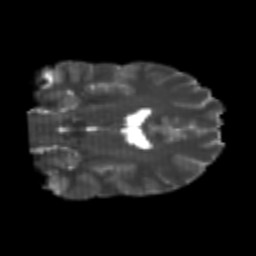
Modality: T2w
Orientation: coronal
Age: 24
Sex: male
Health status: healthy
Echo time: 0.074 s